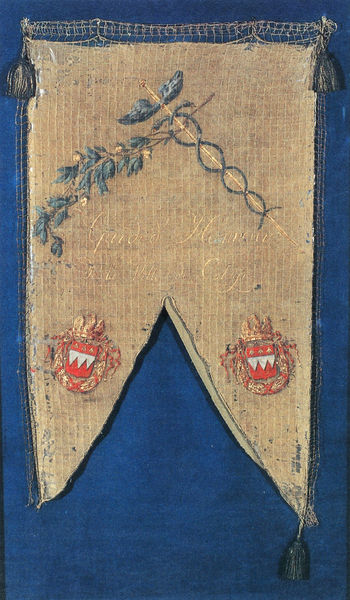
Titel: Fahne der Kölner Ehrengarde mit dem Wappen zur Zeit Napoleons
Institution: Kölner Stadtmuseum HM 1888/19, Fahnen Nr.55
Schlagwörter: adler, blau, blätter, flügel, gelb, rot, tuch, taube, stickerei, stoff, krone, schrift, stab, fahne, ähre, foto, zweig, schwert, frieden, wimpel, wappen, schlangen, speer, textil, objekt, nüsse, zepter, quasten, kronen, vlies, textilie, heroldstab, schwert#